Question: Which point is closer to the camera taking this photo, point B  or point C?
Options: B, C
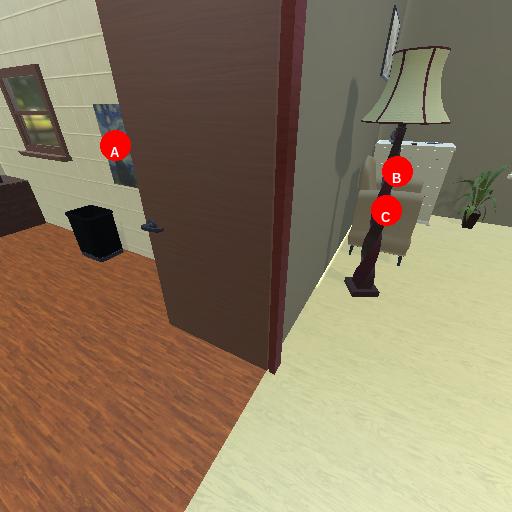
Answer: B